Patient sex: F
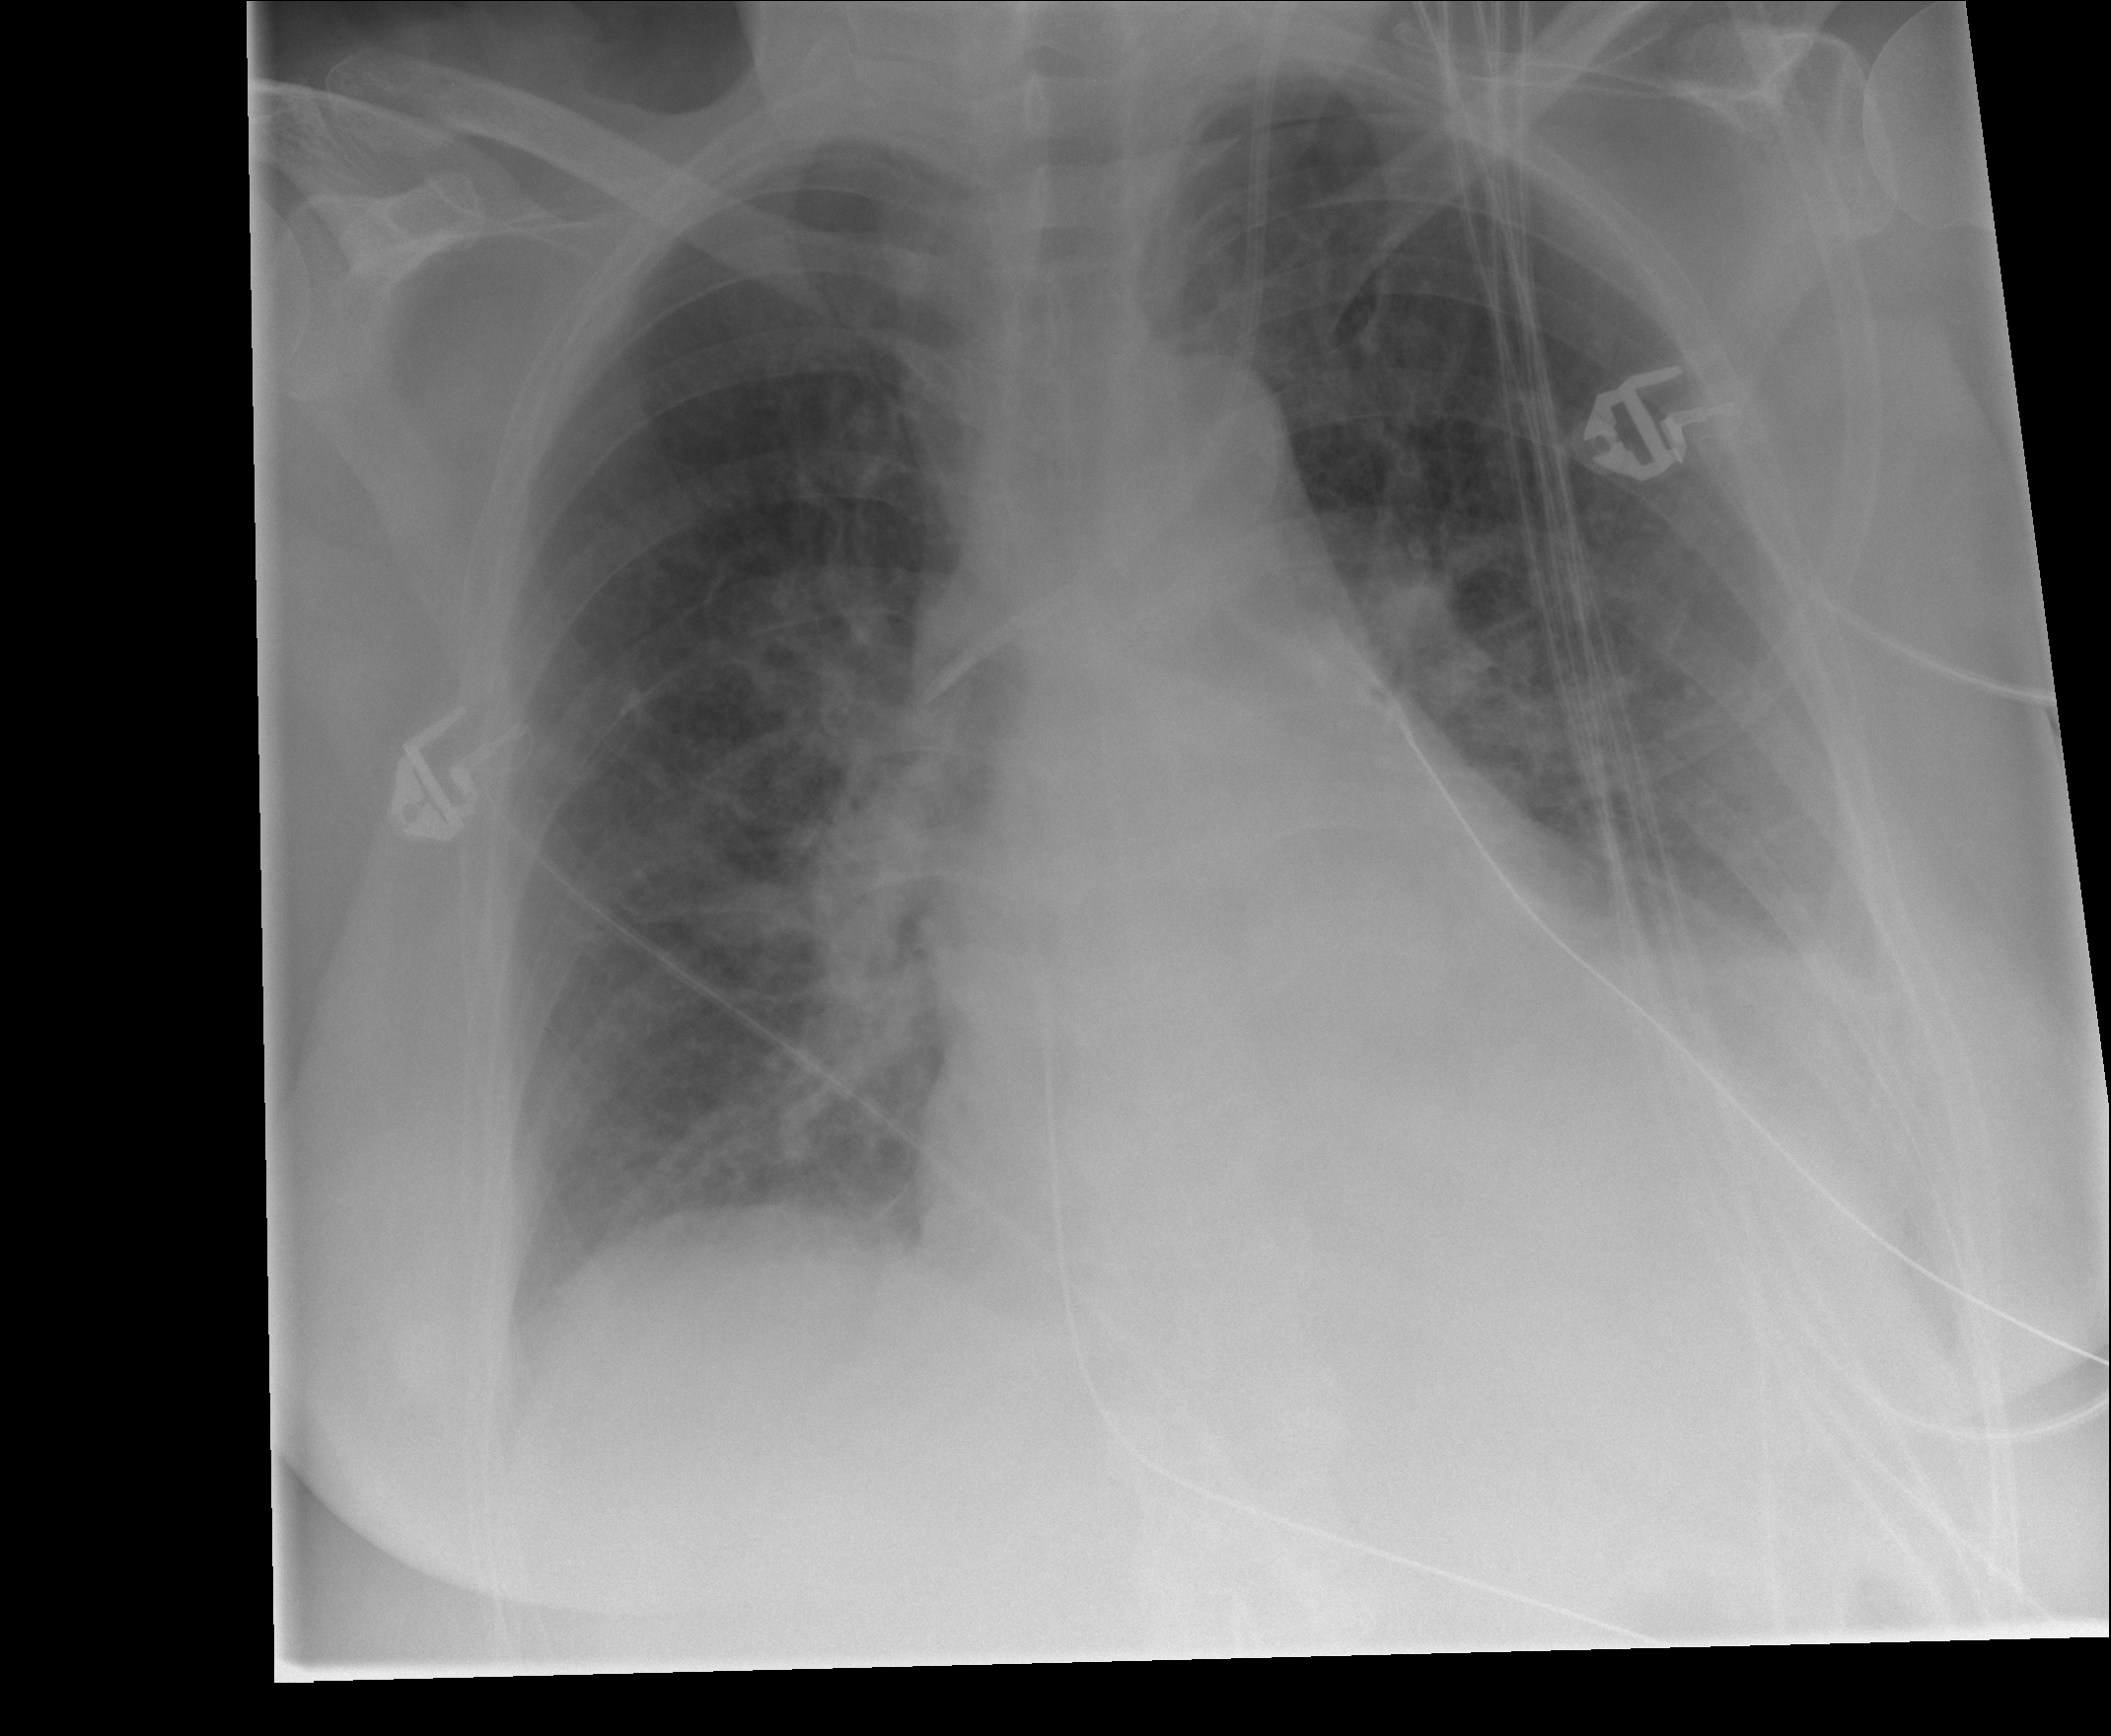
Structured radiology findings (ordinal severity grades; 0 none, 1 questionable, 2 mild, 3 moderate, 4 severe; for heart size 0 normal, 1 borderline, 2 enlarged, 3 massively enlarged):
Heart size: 2
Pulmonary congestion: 2
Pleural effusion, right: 0
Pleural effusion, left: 2
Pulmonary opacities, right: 0
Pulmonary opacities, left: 2
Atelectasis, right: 2
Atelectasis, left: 2